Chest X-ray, AP view. Patient: 32 years old, sex M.
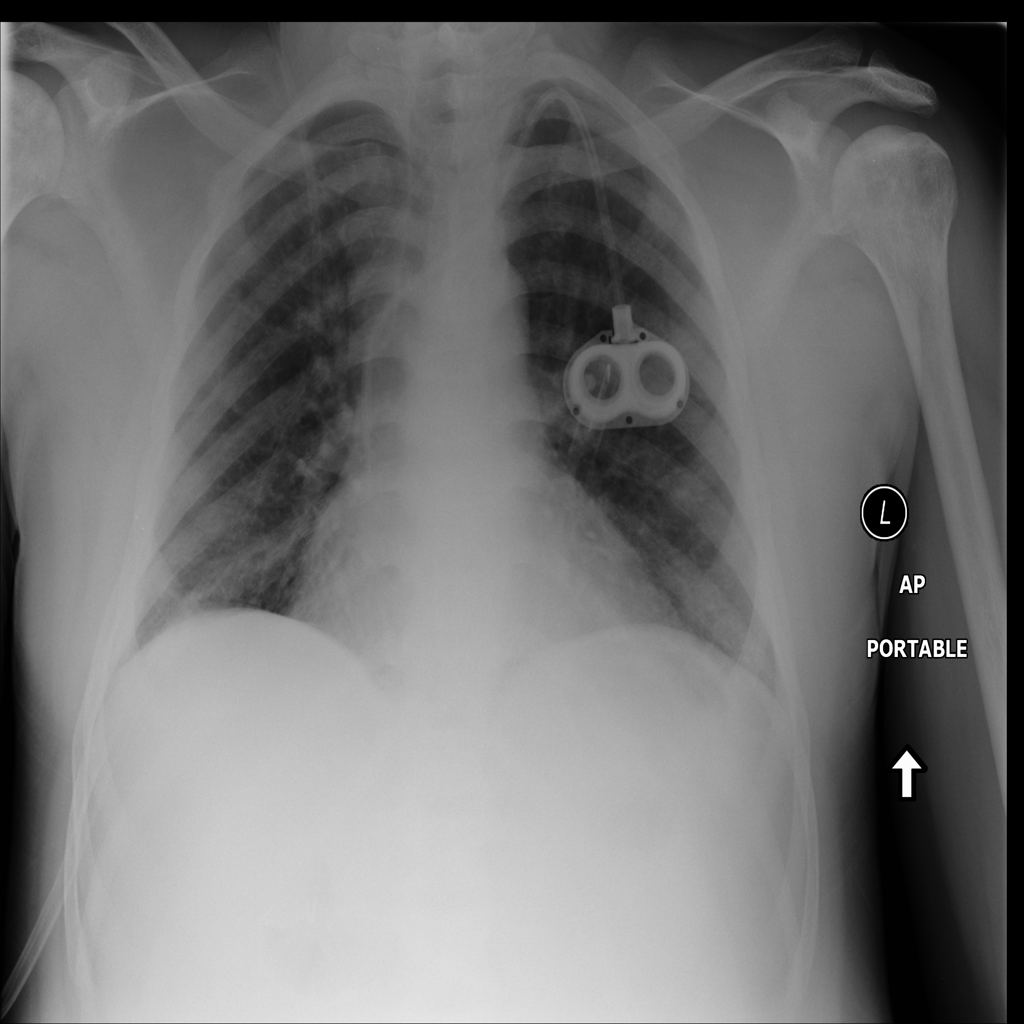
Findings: No Finding